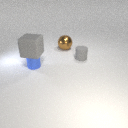
small gray rubber cylinder behind small blue metal cylinder